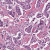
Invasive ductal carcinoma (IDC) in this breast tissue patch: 1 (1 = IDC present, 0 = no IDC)